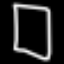
Label: square